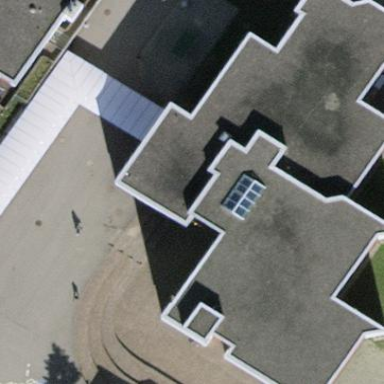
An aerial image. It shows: School building with flat roof.